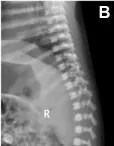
Patient x-rays. (B) Patient 1: vertebral endplate showed typical "sandwich vertebrae" appearance.
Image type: radiology (x_ray)